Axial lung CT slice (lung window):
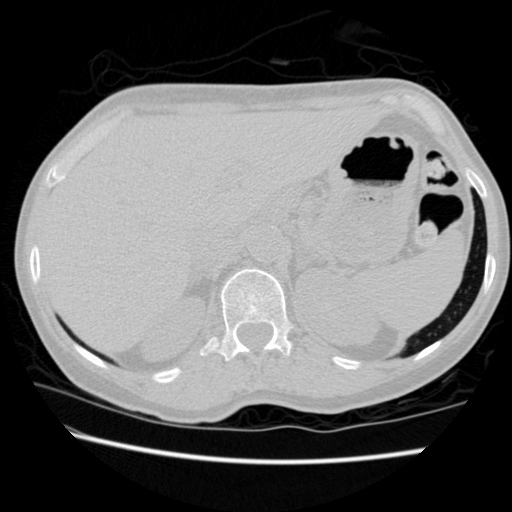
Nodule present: no